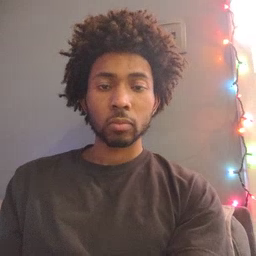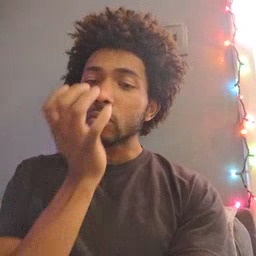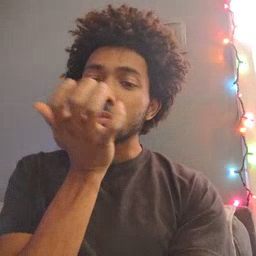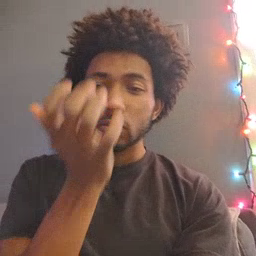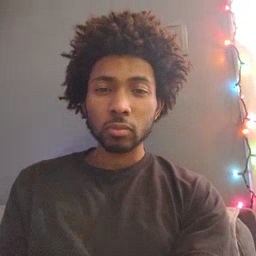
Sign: grass